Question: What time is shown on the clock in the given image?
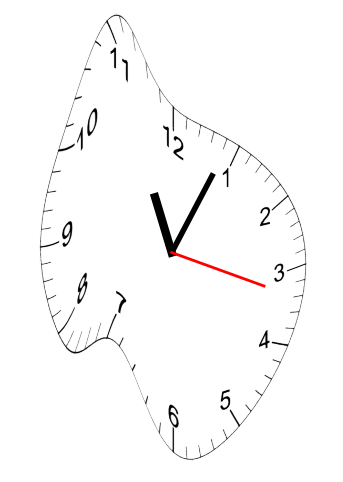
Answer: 11:04:17